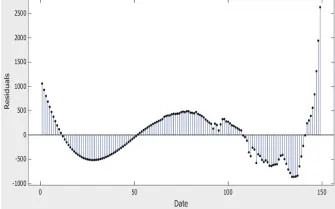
Quadratic,. Third-degree.
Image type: chart (chart)